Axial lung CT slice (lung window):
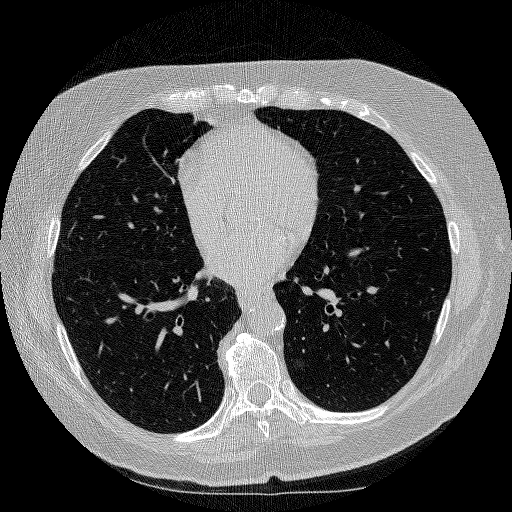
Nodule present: yes
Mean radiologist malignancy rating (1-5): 3.5